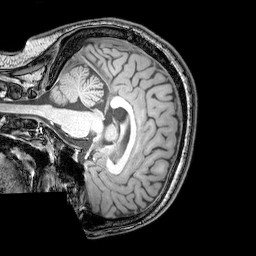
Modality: T1w
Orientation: sagittal
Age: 26
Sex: male
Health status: healthy
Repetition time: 0.081 s
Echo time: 0.037 s